Field crop: tomato
Growth stage: 1
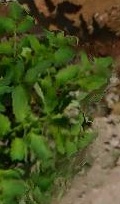
Species: tomato